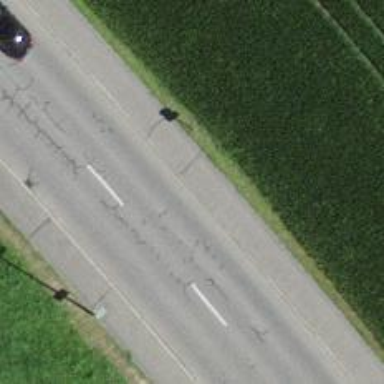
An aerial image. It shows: Tertiary road with asphalt surface and sidewalks on both sides.